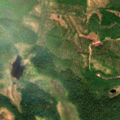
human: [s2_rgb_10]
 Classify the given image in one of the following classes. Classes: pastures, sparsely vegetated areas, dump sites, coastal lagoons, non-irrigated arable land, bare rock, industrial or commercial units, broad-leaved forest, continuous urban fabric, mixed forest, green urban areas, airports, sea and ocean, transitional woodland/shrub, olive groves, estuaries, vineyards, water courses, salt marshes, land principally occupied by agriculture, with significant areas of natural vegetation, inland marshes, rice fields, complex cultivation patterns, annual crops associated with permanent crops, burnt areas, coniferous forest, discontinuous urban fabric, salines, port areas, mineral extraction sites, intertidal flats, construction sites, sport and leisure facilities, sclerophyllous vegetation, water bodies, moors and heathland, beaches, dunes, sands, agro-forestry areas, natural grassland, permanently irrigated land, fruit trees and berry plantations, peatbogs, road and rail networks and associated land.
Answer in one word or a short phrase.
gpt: coniferous forest, mixed forest